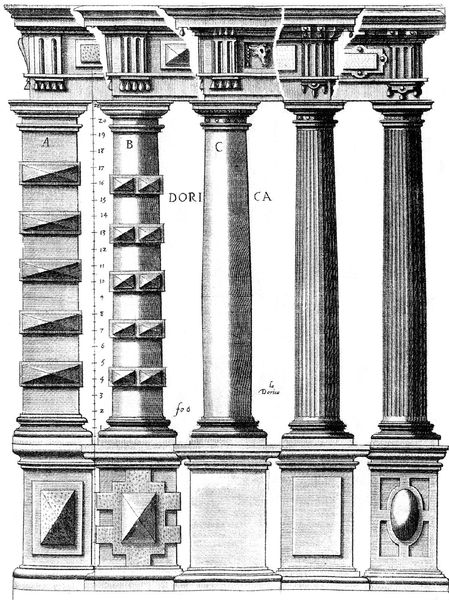
Titel: “Architectura”, Antwerpen 1577
Künstler: Hans Vredeman de Vries
Schlagwörter: kämpfer, weiß, schwarz, skizze, säule, säulen, zeichnung, muster, architektur, sockel, fünf, kanneliert, studie, formen, grafik, graphik, detail, zahlen, verzierung, antike, druck, illustration, entwurf, architrav, kapitelle, rom, kapitell, fries, rustika, gesims, antik, griechenland, plan, basis, dorisch, säulenbasis, postament, kupferstich, gravure, geometrie, bau, beschreibung, abakus, colonne, maßstab, bauplan, säulenordnung, säulenschaft, base, chapiteau, colonnes, maß, architekturplan, sälen, pilastre, pilastres, arten, kanellierung, abc, style, dorique, säulenaufbau, b, a, c, 5, ca, chapiteaux, dori, fut, bauweisen, bauarten, dût, canelures, canelée